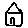
Label: house